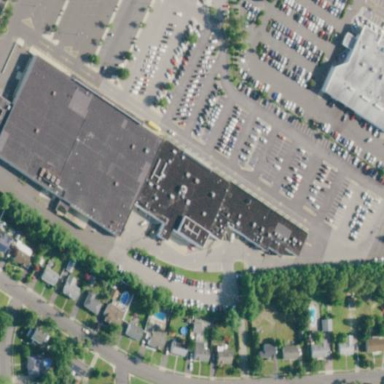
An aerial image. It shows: Part of building is shown in the image.